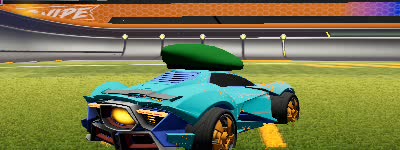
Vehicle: werewolf